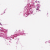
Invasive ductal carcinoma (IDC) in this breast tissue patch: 0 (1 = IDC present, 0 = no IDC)